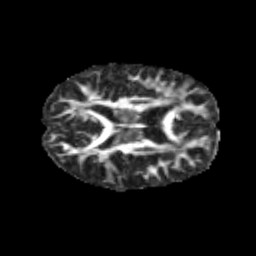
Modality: FA
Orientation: axial
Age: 11
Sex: male
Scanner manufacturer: siemens
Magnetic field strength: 3 T
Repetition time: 3.8 s
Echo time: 0.07 s